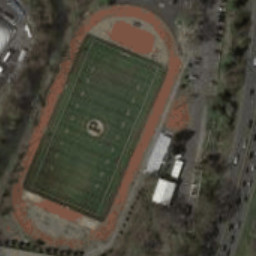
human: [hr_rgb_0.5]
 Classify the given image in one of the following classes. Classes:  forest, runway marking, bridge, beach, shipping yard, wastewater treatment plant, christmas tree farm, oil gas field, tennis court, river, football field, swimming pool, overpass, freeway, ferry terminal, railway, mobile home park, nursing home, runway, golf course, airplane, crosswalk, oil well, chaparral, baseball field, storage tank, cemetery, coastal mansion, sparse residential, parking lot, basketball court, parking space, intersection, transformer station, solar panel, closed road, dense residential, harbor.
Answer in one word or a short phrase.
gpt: football field